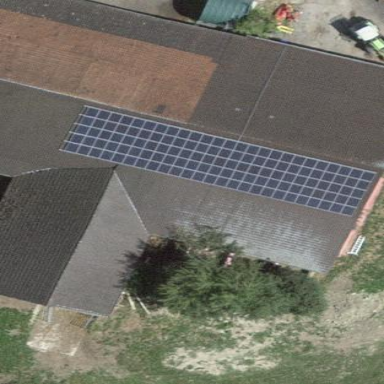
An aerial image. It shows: Solar power generator using photovoltaic panels.